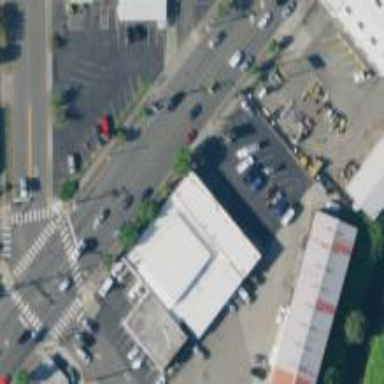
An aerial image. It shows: Retail building.